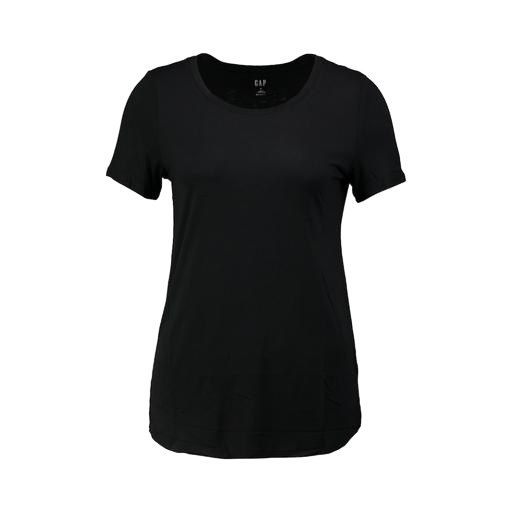
black curved hem t-shirt, black t-shirt basique jersey, black curved hem tee, white background